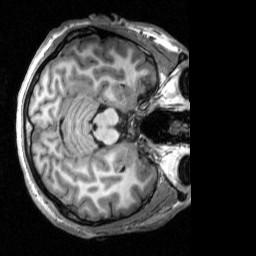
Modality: T1w
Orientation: axial
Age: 24
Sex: male
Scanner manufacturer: siemens
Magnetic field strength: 3 T
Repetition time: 2.53 s
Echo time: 0.00277 s